Interaction volume radius: 5 \u00c5
Interaction volume height: 15 \u00c5
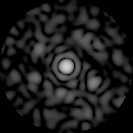
Disorder parameter: 0.8313